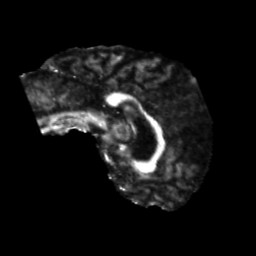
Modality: FA
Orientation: sagittal
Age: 49
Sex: male
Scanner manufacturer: siemens
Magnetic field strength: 3 T
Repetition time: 5.25 s
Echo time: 0.08 s